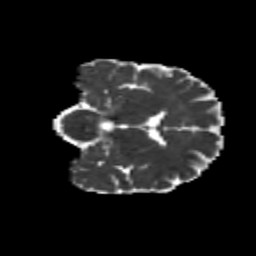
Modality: MD
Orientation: coronal
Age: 36
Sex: male
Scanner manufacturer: siemens
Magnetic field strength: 3 T
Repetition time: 8.6 s
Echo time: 0.095 s